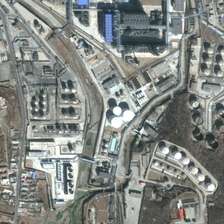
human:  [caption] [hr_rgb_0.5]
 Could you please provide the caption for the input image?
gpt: many storage tanks are in a factory .

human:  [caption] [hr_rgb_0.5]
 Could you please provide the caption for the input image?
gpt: some of the tanks are on the side of the road .

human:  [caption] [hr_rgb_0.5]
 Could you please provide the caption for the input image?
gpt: many storage tanks are in a factory .

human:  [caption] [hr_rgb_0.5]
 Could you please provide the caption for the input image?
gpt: a colorful train passing through the green, a rough road .

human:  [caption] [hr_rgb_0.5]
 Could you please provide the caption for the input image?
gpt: some of the tanks are on the side of the road .